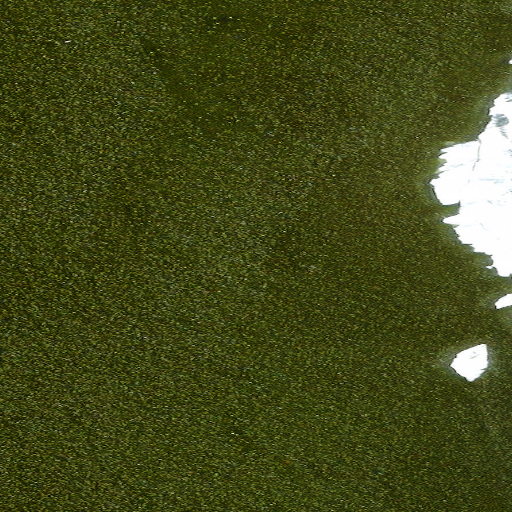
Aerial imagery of island in Alaska named Kopkakisak Island containing only unknown